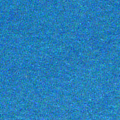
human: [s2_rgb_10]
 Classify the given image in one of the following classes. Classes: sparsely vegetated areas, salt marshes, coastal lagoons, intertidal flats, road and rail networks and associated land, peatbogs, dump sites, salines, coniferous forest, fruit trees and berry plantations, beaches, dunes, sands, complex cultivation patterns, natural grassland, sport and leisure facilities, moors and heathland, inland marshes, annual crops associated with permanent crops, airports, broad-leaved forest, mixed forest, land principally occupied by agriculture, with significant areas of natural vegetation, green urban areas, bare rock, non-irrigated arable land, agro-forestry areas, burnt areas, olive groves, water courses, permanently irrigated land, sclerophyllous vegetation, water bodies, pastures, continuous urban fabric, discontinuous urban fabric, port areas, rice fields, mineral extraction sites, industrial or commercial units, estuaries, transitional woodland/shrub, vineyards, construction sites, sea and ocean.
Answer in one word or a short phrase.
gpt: sea and ocean